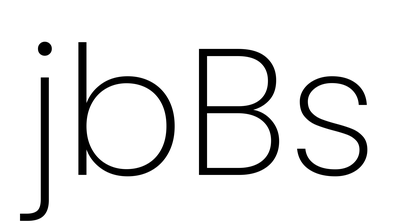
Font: Poppins-ExtraLight